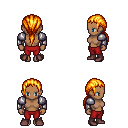
a pixel art fantasy rpg character, female body template, human, dark skin, steel arm armor, red pants, light blonde ponytail hairstyle, maroon shoes, four views (front, back, left, right), 2x2 character sprite sheet, small pixel art, hard edges, no anti-aliasing